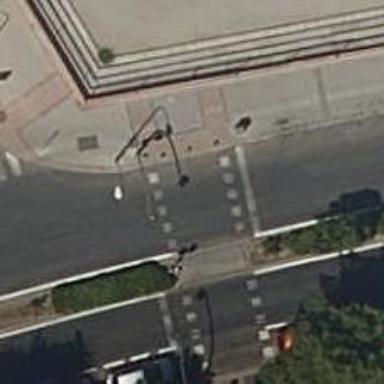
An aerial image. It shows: Road crossing with traffic signals.